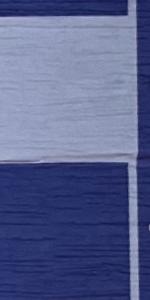
Label: Empty